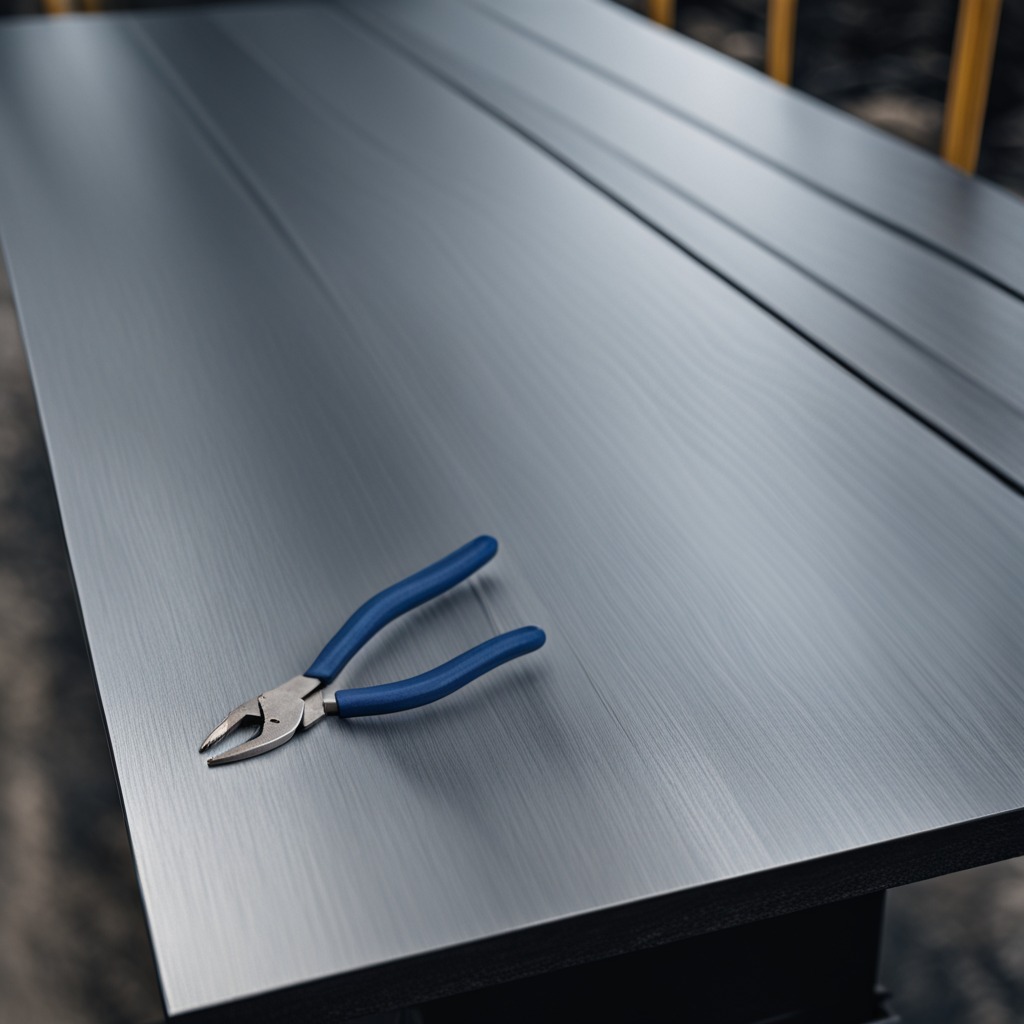
A plier is lying on the cold steel table in a mining workshop gritty textures.